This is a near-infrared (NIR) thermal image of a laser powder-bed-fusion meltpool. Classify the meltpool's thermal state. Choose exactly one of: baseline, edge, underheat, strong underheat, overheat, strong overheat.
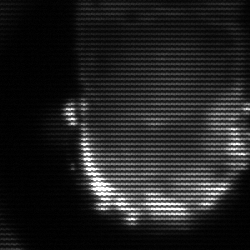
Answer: baseline